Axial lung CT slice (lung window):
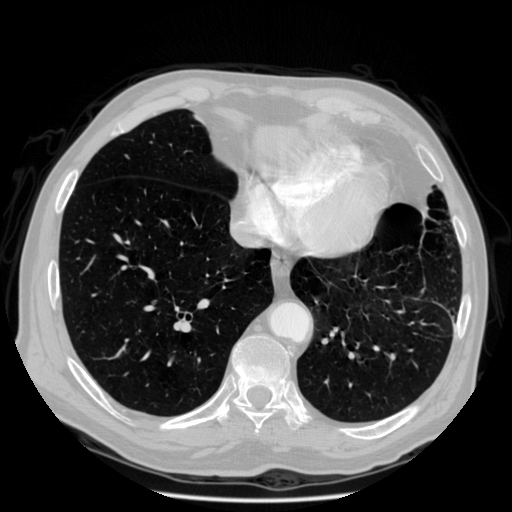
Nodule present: no